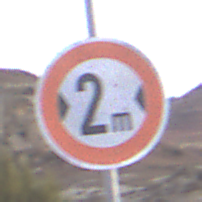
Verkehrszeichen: TatsaechlicheBreite2
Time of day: Dusk
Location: Outdoor (Nature)
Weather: Clear
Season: NotSpecified
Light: Natural